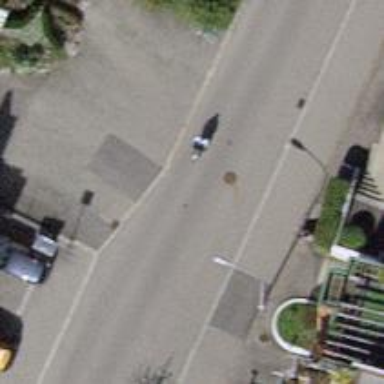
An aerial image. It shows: Residential road with asphalt surface and sidewalk on the left side.